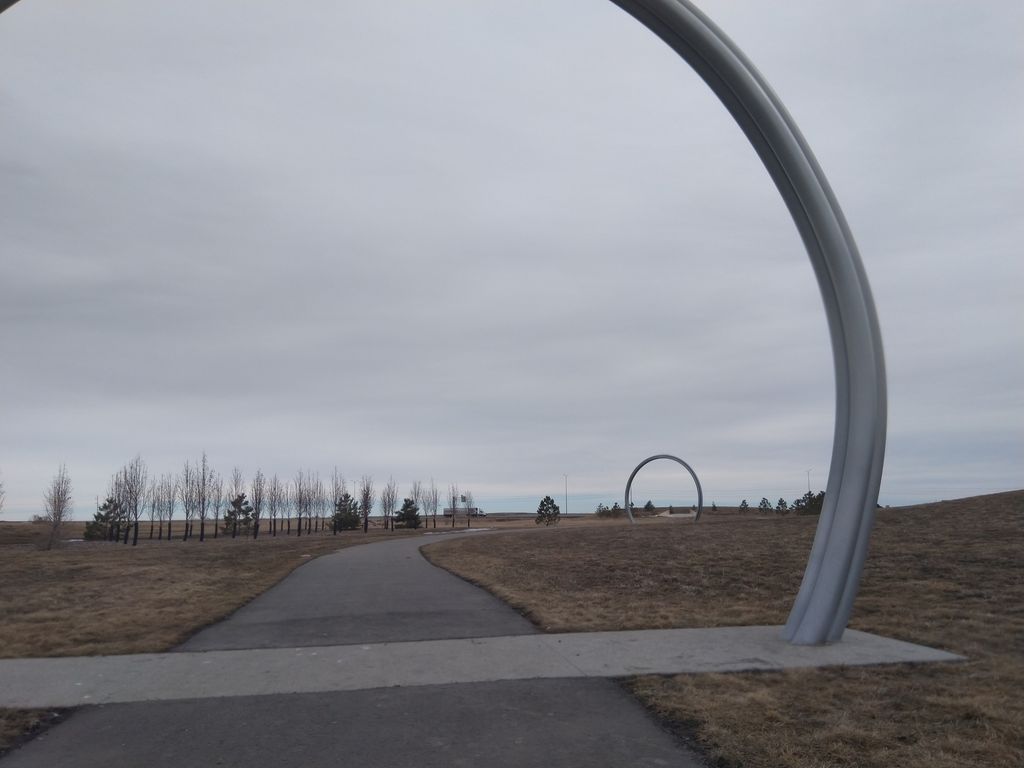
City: calgary